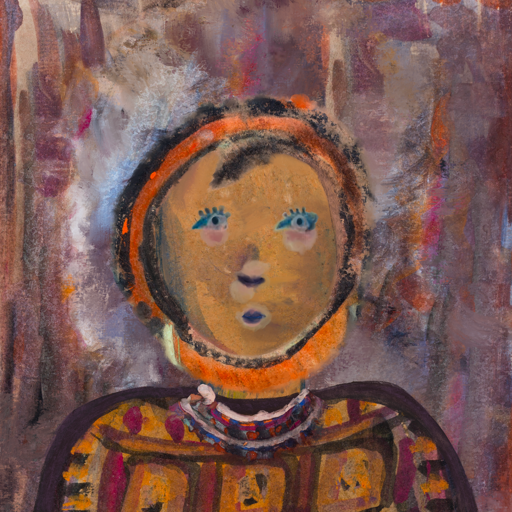
Background: Hypocrite, Head And Neck Front: In_The_Sun, Face Front: Hill_Girl, Bust: Doll, Hair Front: Childish, Head Accessory: Blank, Second Necklace: Blank, Necklace: Hypocrite_1, Baby: Blank